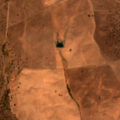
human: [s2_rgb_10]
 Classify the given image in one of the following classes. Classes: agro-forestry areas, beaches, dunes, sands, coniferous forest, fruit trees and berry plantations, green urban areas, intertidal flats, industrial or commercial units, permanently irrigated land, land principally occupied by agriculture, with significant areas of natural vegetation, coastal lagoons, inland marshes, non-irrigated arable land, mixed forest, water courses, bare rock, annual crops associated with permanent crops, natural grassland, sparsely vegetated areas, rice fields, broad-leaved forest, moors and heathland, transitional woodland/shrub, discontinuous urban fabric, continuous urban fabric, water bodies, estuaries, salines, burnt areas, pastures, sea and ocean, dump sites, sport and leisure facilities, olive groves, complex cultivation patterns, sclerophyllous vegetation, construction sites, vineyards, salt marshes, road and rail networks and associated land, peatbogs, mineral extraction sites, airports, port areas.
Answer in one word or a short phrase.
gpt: non-irrigated arable land, agro-forestry areas